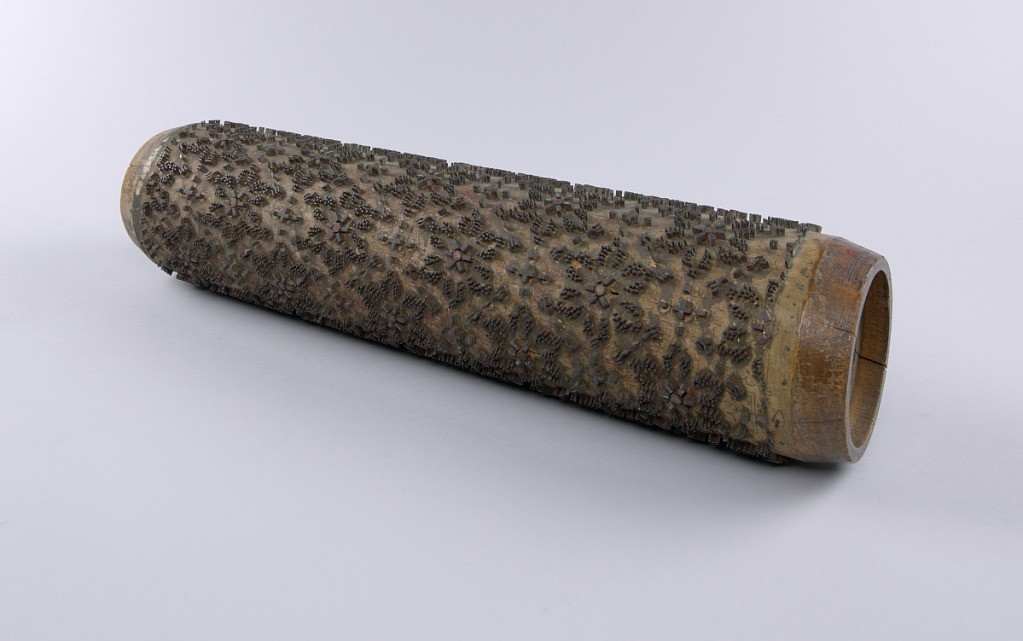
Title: Printing roller
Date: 1850–65
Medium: Wood, metal, felt
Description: Close-set, repeating floral medallions. The complete design is drawn on the flat portions of the cylinder. Traces of red paint. Made for same paper as 1943-54-4.